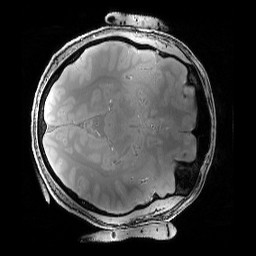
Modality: PDw
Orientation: axial
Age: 29
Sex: male
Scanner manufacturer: siemens
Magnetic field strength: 6.98 T
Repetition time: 1.38 s
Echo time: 0.00242 s